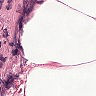
Metastatic tissue present: no